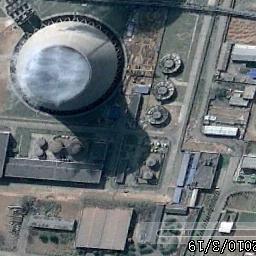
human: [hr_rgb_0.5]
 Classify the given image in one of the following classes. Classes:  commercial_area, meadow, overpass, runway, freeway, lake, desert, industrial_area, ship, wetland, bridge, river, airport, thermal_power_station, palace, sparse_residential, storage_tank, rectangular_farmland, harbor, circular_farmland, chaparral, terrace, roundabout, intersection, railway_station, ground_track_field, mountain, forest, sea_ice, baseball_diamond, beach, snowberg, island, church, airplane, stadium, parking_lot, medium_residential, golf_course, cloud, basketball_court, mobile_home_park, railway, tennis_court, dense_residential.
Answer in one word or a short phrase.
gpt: thermal_power_station